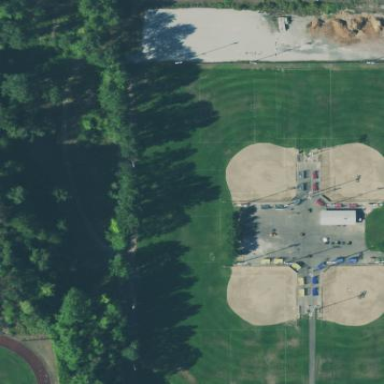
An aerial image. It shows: Baseball pitch for leisure land activities.